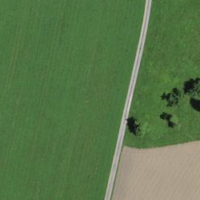
EUNIS habitat code: 52
Species observed at this site:
Veronica chamaedrys